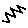
Label: zigzag